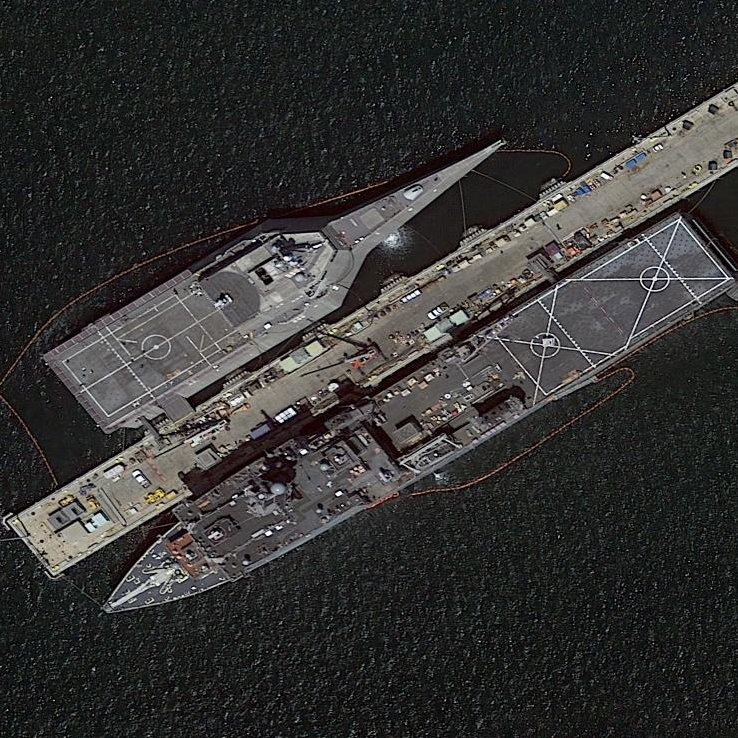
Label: combat